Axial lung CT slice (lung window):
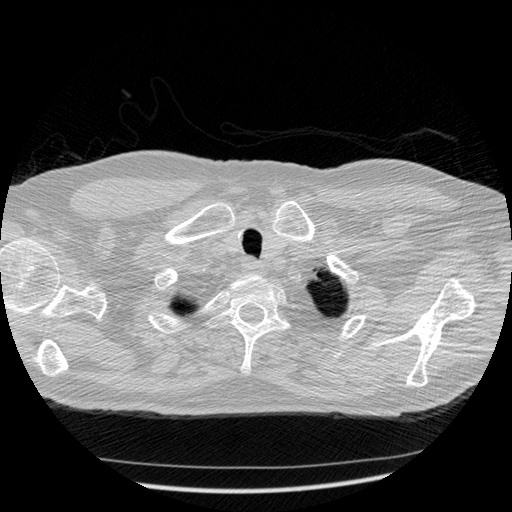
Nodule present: no